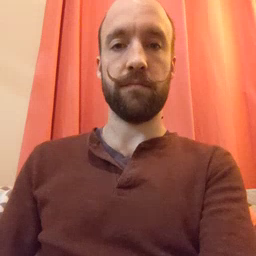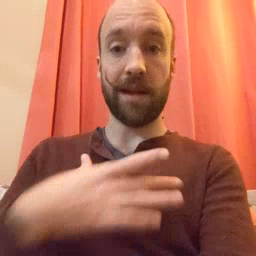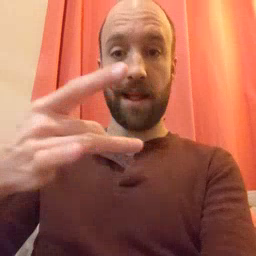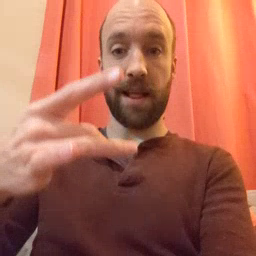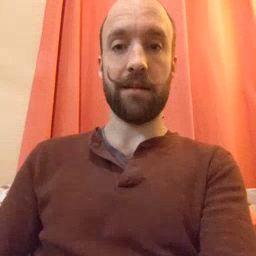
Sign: like